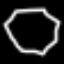
Label: octagon